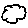
Label: cloud